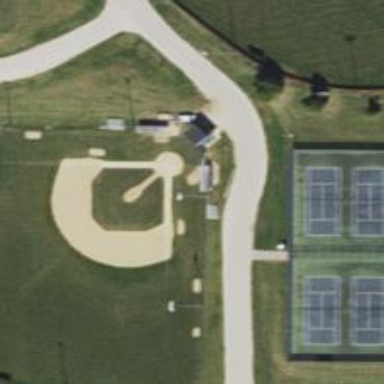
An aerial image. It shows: Leisure park with baseball pitch.